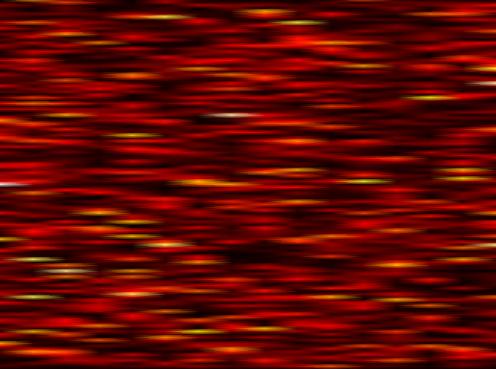
Label: FBMC